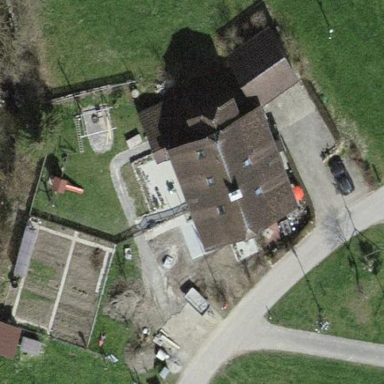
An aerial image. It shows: Farmyard area.